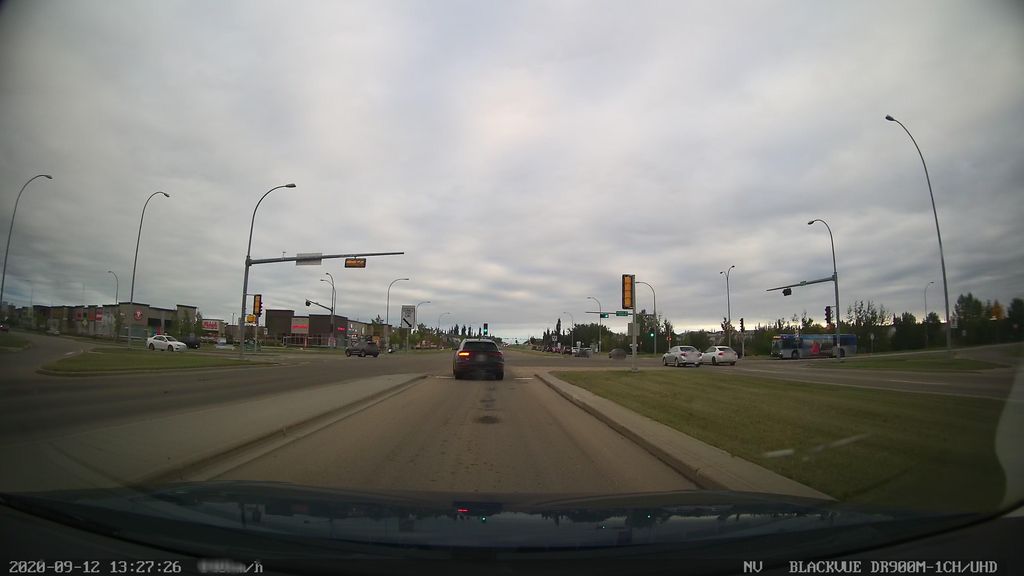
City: edmonton